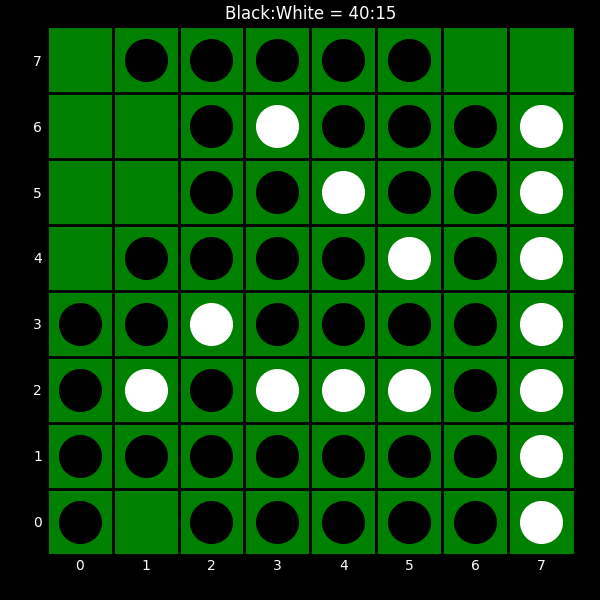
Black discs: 40
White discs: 15